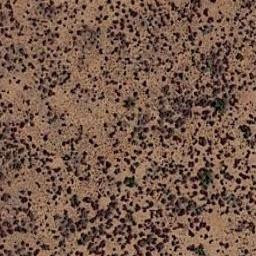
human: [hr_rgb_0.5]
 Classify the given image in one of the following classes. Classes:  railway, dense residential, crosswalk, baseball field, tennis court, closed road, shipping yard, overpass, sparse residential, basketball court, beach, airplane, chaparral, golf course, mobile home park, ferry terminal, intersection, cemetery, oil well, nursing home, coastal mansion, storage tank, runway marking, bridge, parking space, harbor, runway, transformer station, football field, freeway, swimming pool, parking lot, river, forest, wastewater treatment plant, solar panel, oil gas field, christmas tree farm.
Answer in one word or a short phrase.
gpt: chaparral